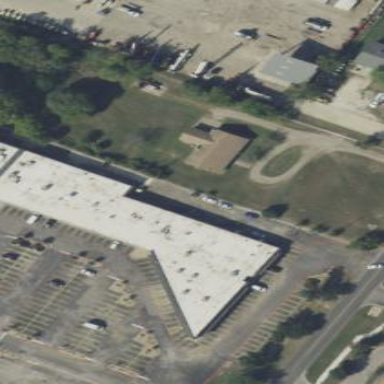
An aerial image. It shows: Commercial building.